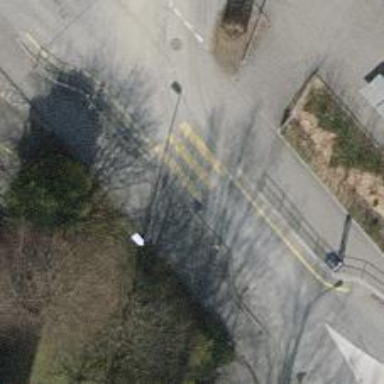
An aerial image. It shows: Marked crossing with zebra stripes on the road.